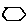
Label: hexagon